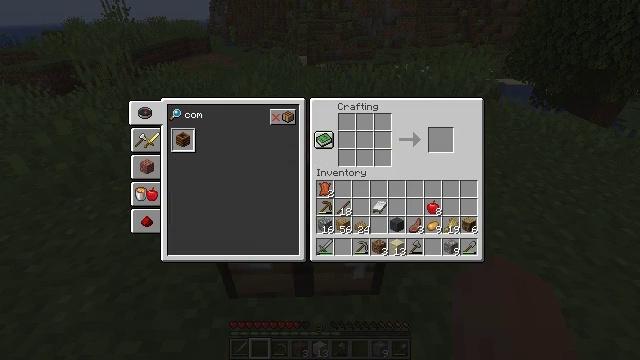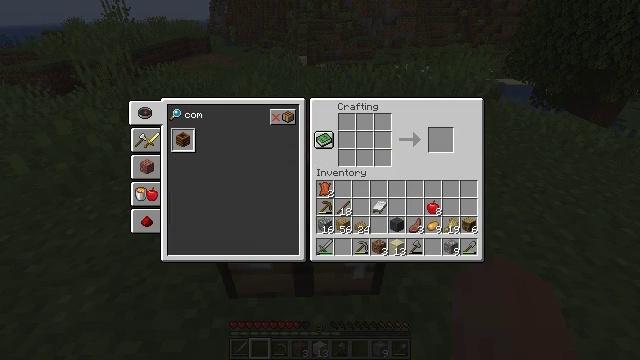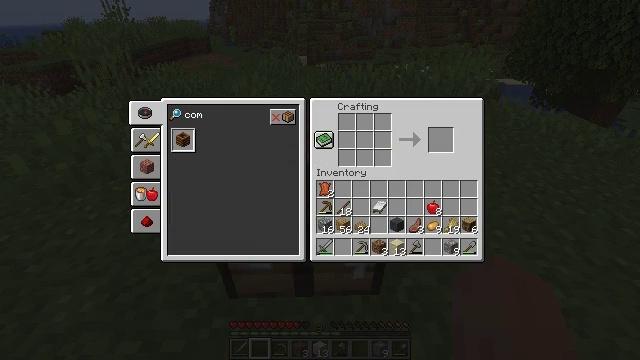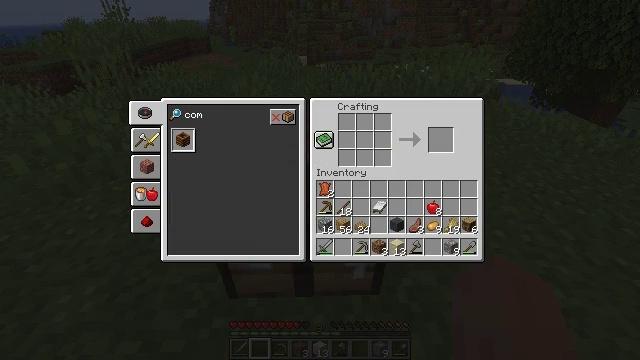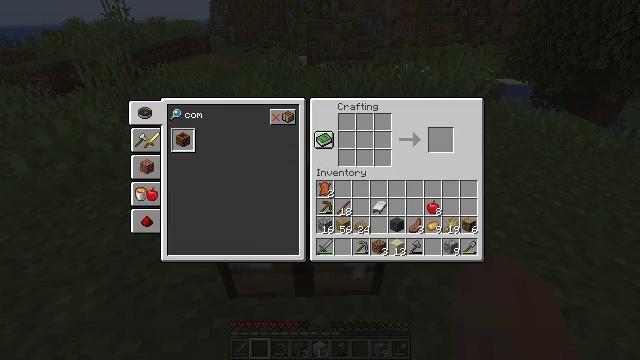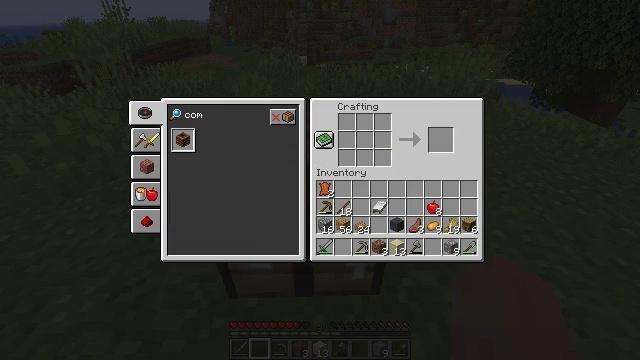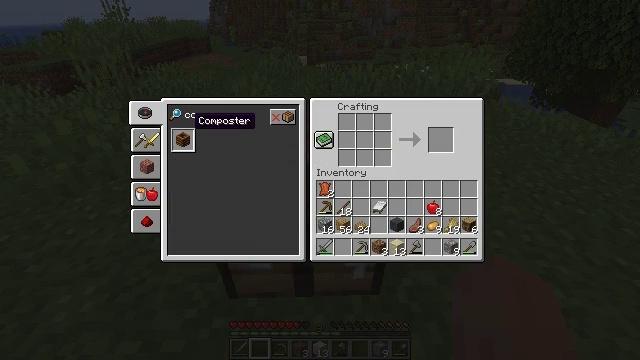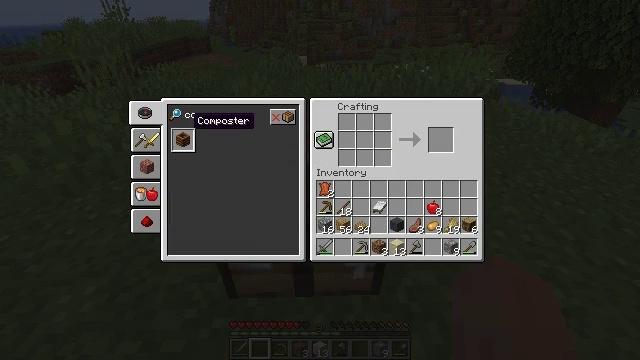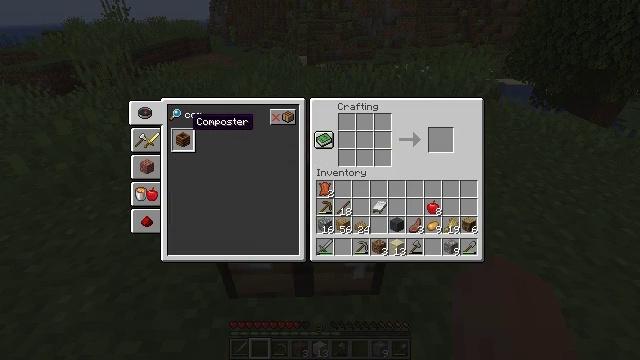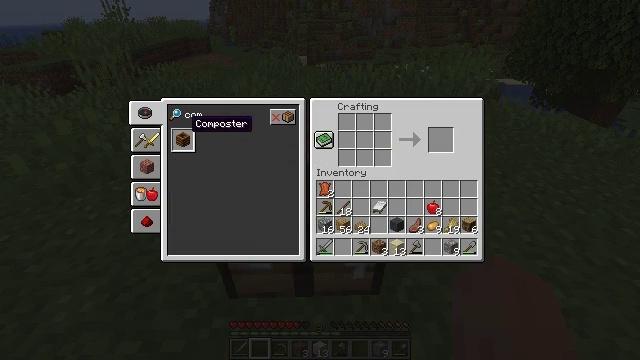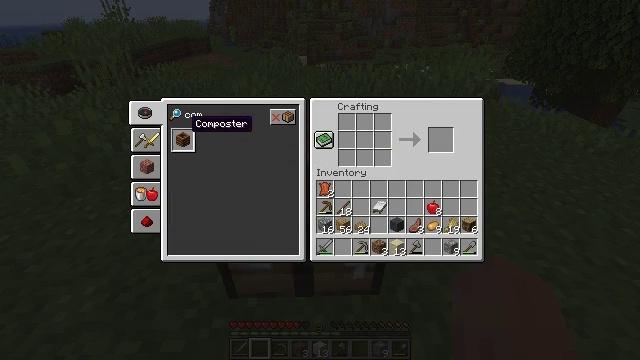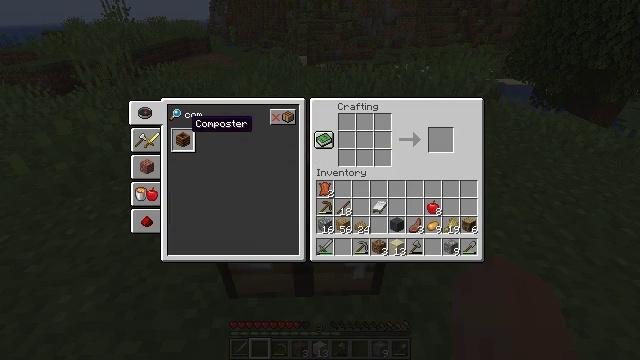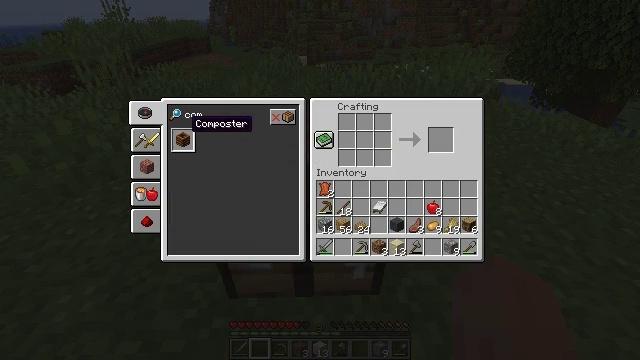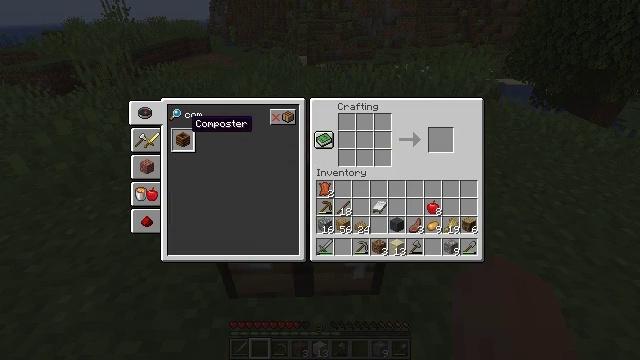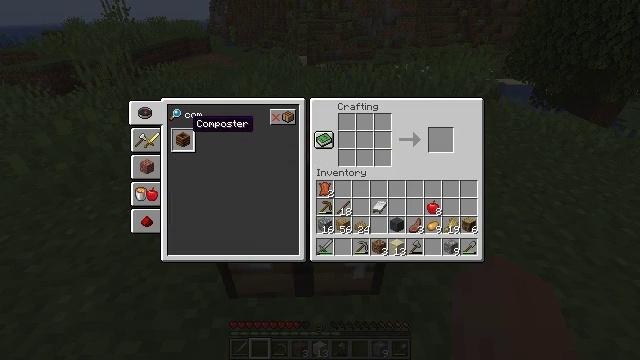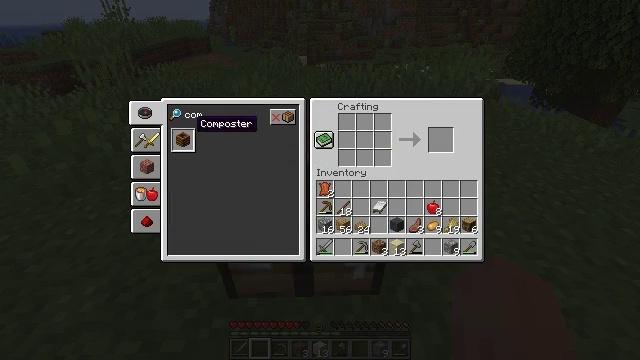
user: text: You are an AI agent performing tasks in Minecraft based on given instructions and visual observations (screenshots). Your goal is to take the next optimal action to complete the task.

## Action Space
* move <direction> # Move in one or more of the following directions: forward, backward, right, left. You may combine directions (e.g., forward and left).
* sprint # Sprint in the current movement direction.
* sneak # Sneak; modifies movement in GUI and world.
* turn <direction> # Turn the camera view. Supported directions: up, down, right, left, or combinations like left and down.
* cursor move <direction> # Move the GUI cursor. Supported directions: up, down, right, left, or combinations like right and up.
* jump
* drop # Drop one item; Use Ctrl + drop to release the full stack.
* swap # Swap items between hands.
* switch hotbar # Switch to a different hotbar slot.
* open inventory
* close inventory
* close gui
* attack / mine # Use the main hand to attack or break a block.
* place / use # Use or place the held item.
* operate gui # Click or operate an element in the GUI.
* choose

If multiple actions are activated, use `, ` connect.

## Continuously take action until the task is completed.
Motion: motion action
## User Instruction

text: Interact with the crafting table to craft a composter.
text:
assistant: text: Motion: no_op
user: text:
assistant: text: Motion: cursor move left
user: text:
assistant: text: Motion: cursor move left
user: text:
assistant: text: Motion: no_op
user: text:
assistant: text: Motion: no_op
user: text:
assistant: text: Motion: no_op
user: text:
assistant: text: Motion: no_op
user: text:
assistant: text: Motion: no_op
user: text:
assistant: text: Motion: no_op
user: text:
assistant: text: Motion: no_op
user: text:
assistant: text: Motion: operate gui
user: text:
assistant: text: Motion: operate gui
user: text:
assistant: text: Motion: operate gui
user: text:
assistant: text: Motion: no_op
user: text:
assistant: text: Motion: no_op
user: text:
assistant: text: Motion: cursor move right
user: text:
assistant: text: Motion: cursor move right
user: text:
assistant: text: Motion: cursor move right
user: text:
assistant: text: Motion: cursor move right
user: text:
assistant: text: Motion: cursor move right
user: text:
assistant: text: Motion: cursor move right
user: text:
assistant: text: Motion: cursor move right
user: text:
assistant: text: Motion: cursor move right
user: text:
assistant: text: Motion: no_op
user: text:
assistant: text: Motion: no_op
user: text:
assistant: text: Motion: no_op
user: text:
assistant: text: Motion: no_op
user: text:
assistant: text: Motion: no_op
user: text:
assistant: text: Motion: no_op
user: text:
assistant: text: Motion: no_op